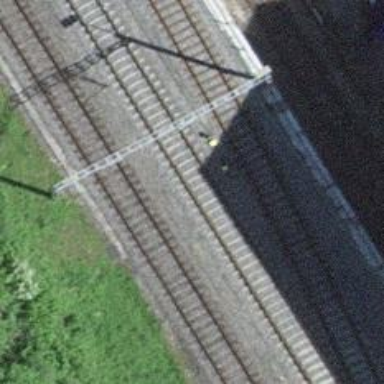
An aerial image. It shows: Single-track electrified railway service yard with contact line for trains.